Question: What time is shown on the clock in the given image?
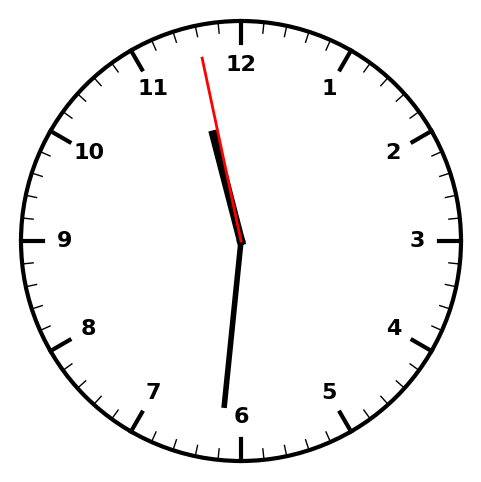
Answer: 11:30:58